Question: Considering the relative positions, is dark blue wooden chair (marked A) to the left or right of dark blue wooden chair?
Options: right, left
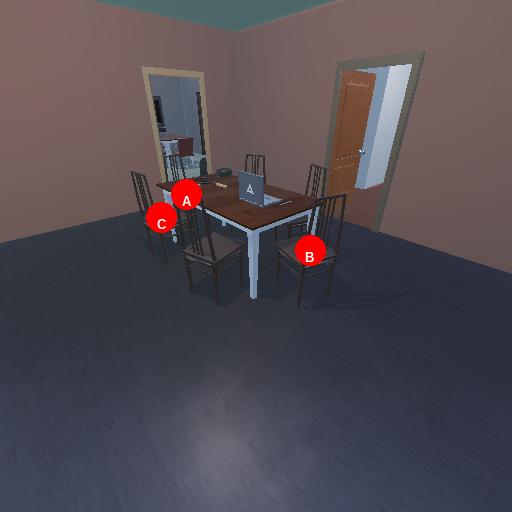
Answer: right